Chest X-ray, AP view. Patient: 35 years old, sex M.
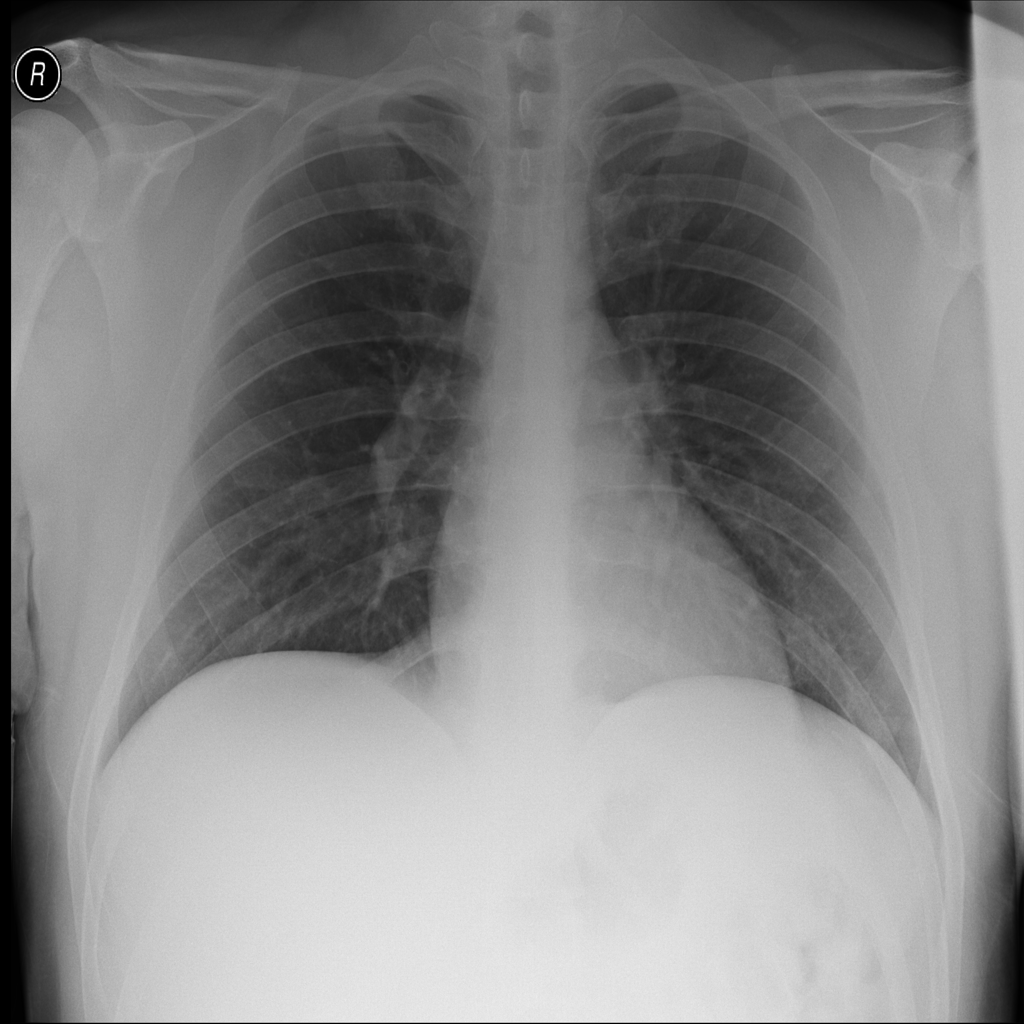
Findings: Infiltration